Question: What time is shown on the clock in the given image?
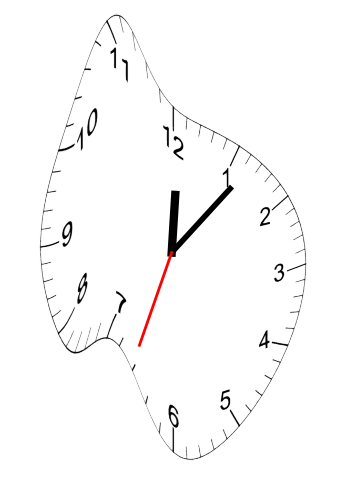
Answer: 12:06:33